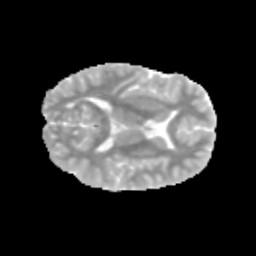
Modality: MD
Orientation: axial
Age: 10
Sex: male
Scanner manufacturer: siemens
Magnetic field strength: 3 T
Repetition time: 3.8 s
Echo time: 0.07 s